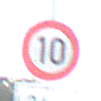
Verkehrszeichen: Geschwindigkeit10
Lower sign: Entfernungsangaben2
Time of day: MorningAfternoon
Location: Outdoor (RoadRail)
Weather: PartlyCloudy
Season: NotSpecified
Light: Natural